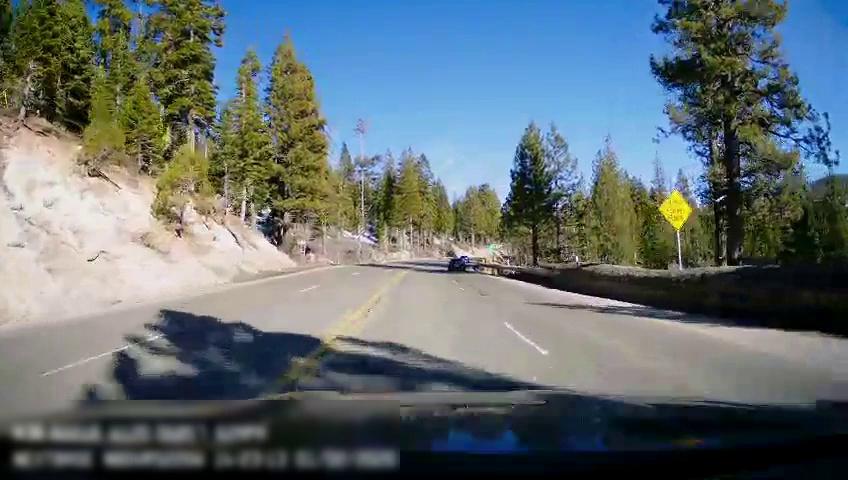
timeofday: Day
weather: Sunny
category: Drivable Space
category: Vehicles | Car
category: Vehicles | Car
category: Lanes | Opposite Lane
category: Lanes | Opposite Lane
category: Lanes | Opposite Lane
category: Lanes | Current Lane
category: Lanes | Current Lane
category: Traffic | Signs